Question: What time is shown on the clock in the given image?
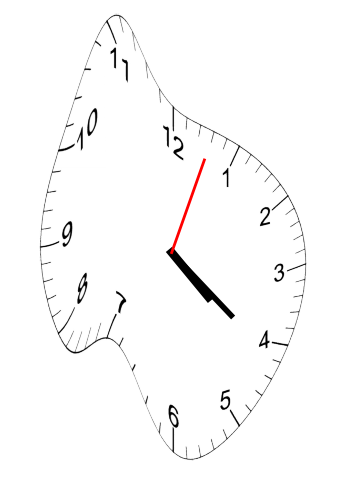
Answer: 04:21:03